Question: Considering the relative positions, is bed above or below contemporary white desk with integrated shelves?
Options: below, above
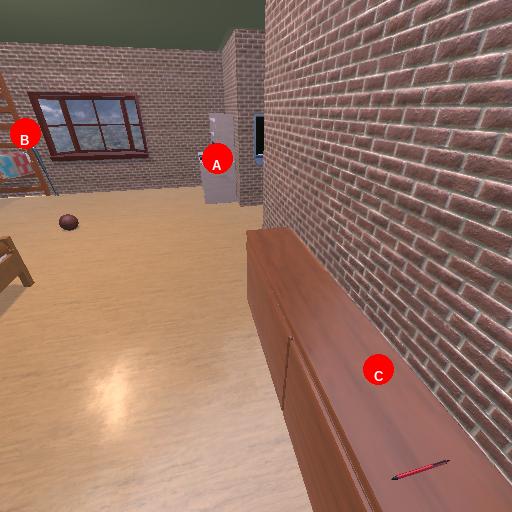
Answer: below